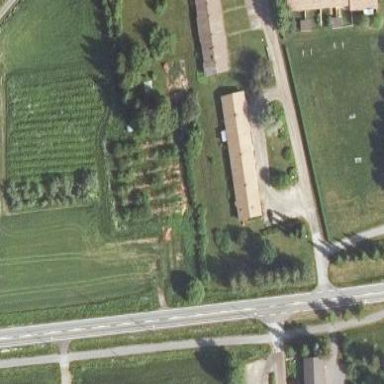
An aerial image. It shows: Plant nursery.